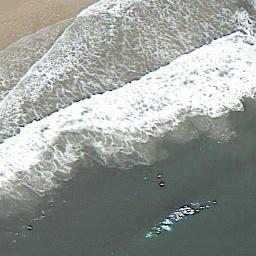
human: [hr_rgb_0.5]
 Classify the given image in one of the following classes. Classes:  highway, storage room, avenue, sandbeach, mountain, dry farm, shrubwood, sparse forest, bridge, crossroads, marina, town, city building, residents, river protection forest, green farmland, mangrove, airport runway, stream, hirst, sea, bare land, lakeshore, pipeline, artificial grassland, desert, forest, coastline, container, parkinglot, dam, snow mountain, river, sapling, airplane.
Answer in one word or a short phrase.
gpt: coastline